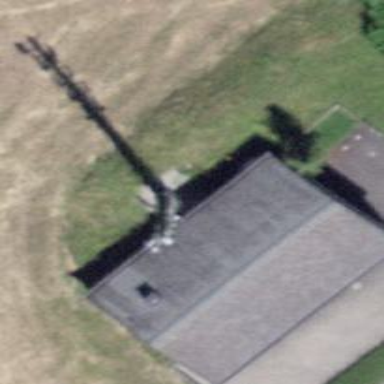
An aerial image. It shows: Communication tower.